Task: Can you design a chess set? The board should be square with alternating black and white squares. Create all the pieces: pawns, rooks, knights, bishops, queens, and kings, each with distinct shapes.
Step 2583:
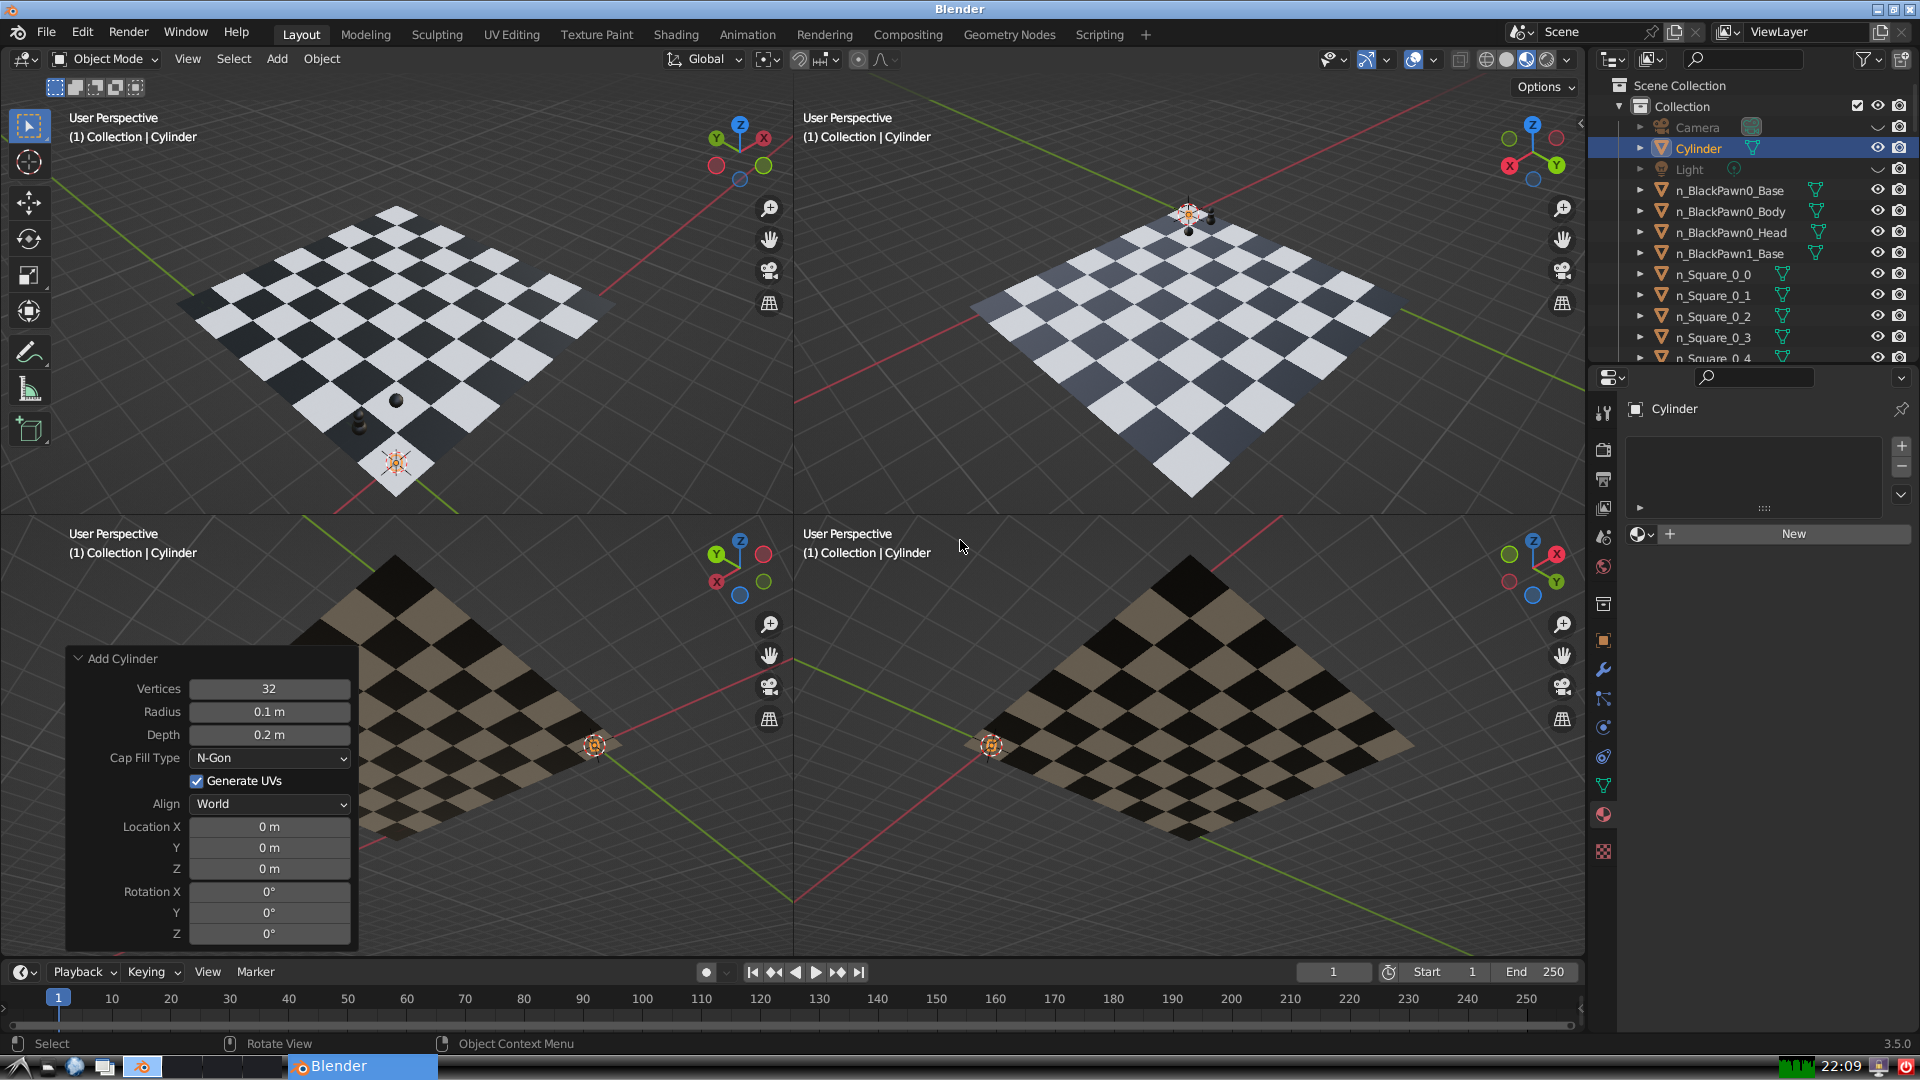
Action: {"key_press": ['Ctrl, Home']}